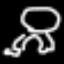
Label: frog